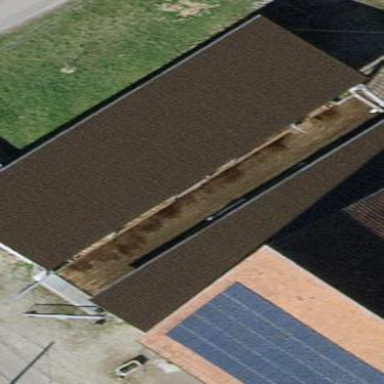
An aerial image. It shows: View of roof of building.